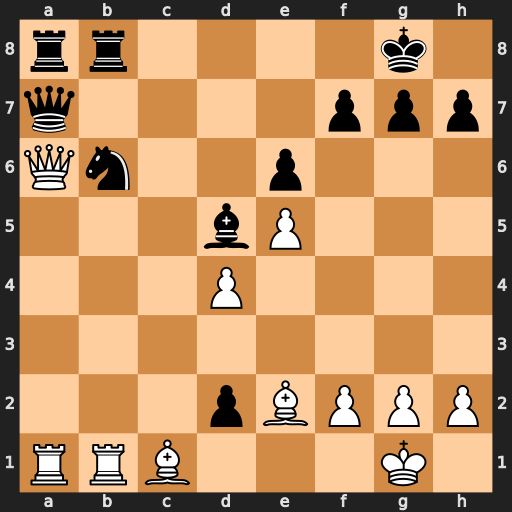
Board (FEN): rr4k1/q4ppp/Qn2p3/3bP3/3P4/8/3pBPPP/RRB3K1
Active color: w
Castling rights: -
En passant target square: -
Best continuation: Qxa7 Rxa7 Rxa7